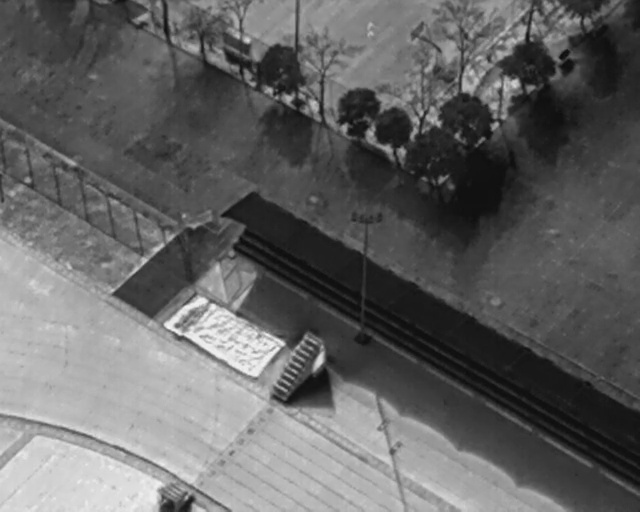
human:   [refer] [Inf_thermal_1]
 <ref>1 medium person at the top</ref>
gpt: <box>[[56, 4, 59, 6, 2]]</box>